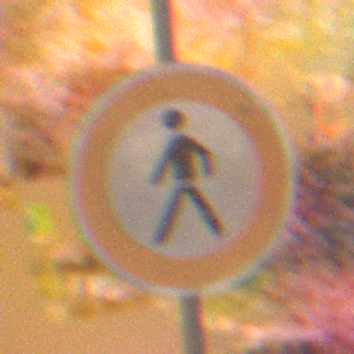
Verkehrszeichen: VerbotFussgaenger
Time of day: Night
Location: Outdoor (Nature)
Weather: Clear
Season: NotSpecified
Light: Natural